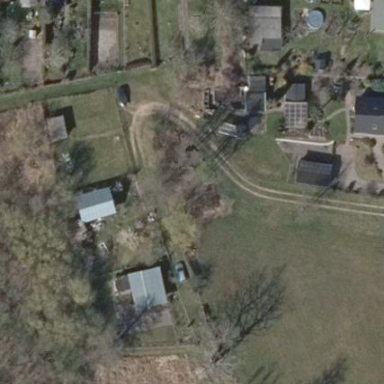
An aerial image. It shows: Allotments area.